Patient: sex F, age 31
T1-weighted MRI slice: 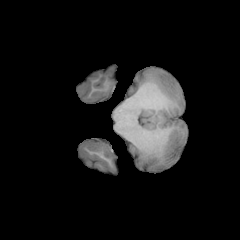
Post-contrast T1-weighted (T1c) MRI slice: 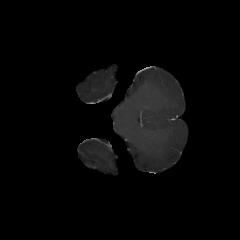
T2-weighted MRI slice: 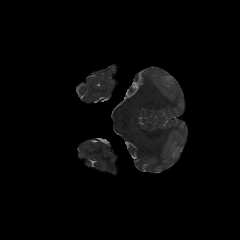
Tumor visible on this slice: no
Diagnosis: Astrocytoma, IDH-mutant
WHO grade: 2